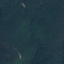
Land use / land cover class: Forest